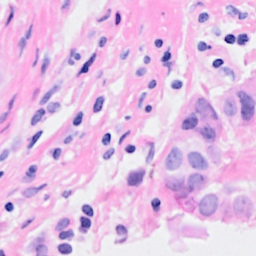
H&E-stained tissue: Breast